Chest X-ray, AP view. Patient: 47 years old, sex F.
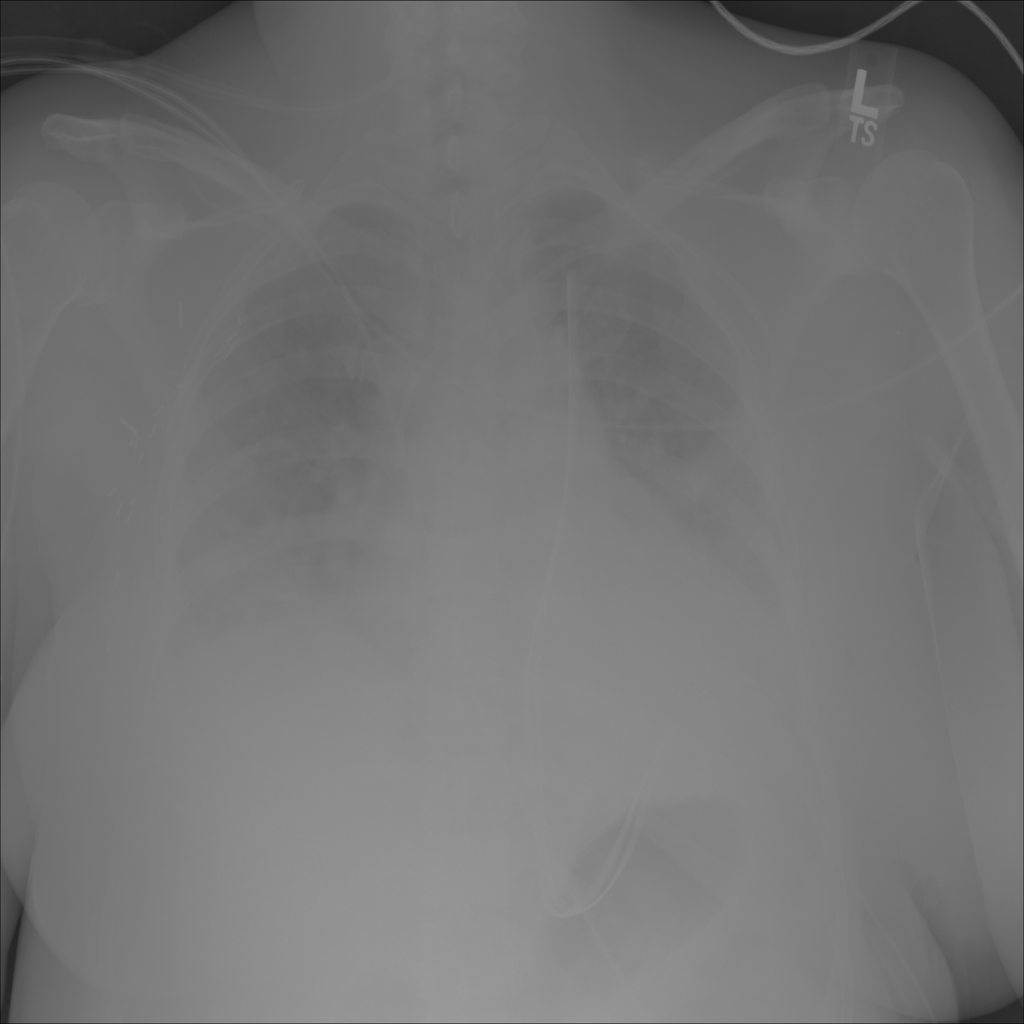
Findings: No Finding